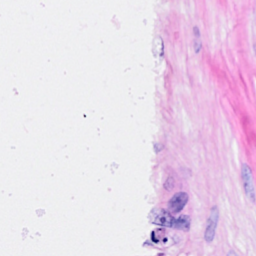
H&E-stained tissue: Breast